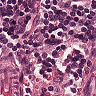
Metastatic tissue present: no